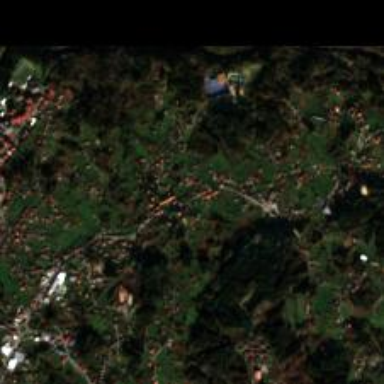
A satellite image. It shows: Small hamlet.